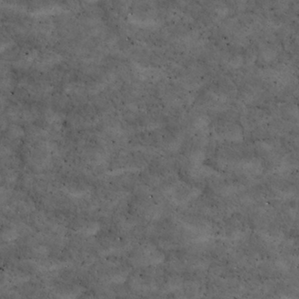
Label: non_frost